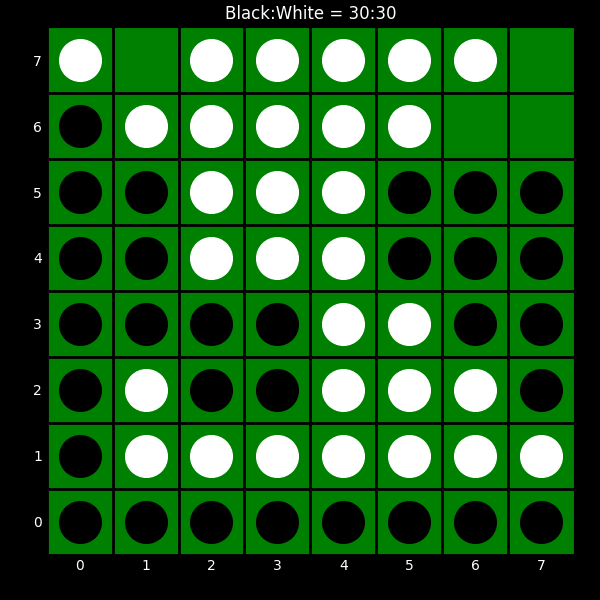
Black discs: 30
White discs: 30